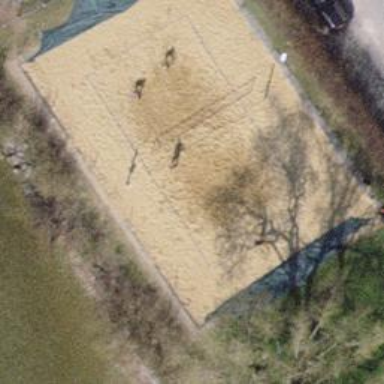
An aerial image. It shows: Sandy pitch designated for beach volleyball.